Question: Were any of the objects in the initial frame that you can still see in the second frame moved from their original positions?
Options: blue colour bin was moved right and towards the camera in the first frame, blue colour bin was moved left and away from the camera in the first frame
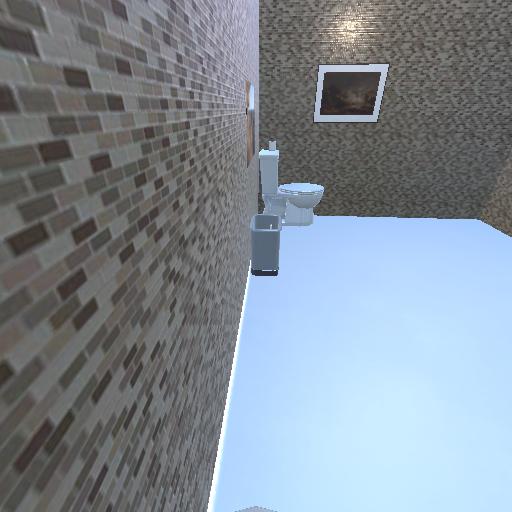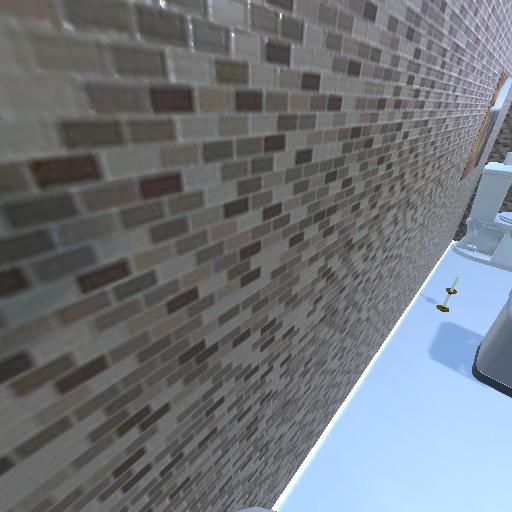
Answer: blue colour bin was moved right and towards the camera in the first frame